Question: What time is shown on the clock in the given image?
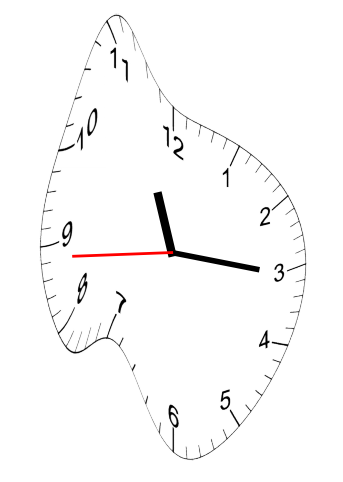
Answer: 11:15:44